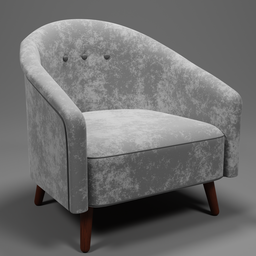
Label: furniture